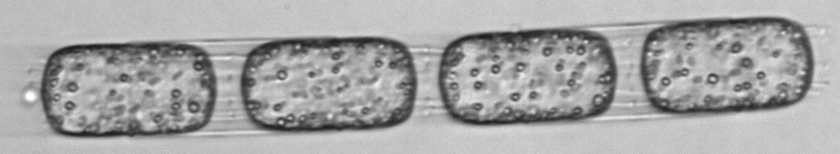
Label: Stephanopyxis